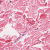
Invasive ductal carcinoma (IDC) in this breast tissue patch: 0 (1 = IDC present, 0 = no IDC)